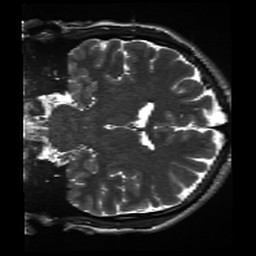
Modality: inplaneT2
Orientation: coronal
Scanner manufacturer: siemens
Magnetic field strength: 3 T
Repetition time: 11 s
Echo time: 0.059 s